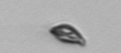
Label: Cryptophyta